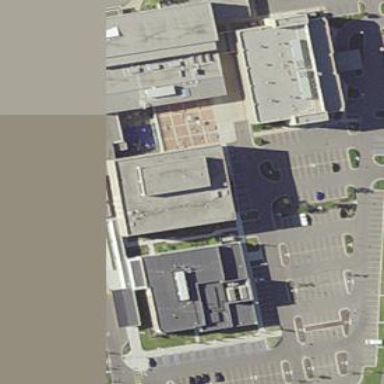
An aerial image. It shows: Hospital building.